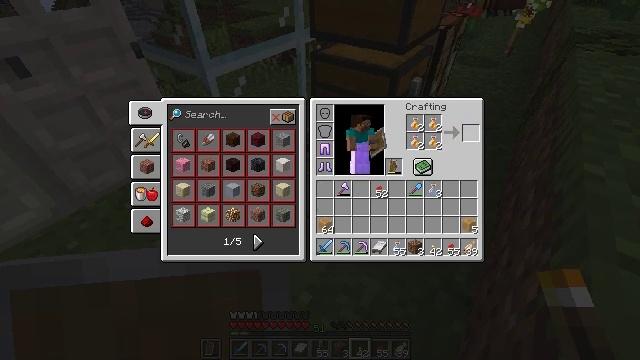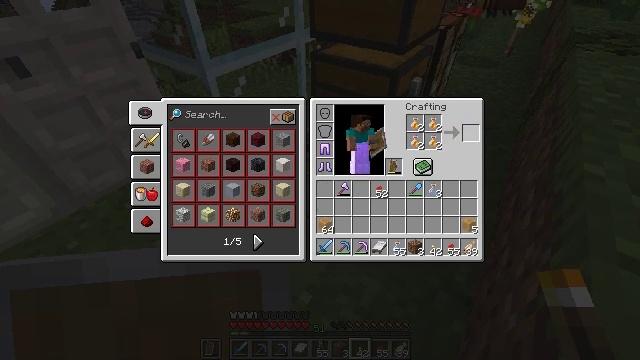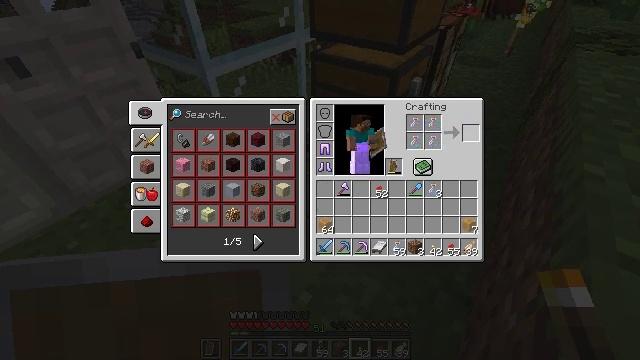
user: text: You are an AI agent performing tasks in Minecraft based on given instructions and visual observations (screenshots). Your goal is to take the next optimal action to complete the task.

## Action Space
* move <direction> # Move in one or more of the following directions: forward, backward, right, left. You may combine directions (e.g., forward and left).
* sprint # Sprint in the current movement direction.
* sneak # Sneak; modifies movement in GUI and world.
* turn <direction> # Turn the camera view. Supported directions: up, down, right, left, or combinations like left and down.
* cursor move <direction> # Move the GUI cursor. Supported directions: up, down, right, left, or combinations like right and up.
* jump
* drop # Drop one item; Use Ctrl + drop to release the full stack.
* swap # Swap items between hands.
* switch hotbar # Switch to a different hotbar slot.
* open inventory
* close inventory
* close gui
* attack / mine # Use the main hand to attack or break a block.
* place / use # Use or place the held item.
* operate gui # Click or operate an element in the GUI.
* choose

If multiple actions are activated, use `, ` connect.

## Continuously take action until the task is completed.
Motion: motion action
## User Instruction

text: Form a honey block with honey bottles in the grid.
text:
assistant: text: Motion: sneak
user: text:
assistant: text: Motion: sneak
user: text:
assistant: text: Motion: sneak